Question: I'm drawing a cell wall on a map and it is the wrong size. I checked the height of the image in debugger and it was the same size as the cellSize which is correct, but visually it appears shorter and the start of it is not drawn in the correct place. Like it is being drawn over top of at both ends. When I change the Height property of the image it does not make the image bigger. Is that not how to set the image size, with Height and Width?

Here is the code.
'''
private void calculateWall(int wall, int cell)
{
int[] mapData = this.getMapData(cell);
int startOfCol = mapData[0];
int endOfCol = mapData[1];
int startOfRow = mapData[2];
int endOfRow = mapData[3];
CellSide rightSide = this.getCells()[cell].myRightWall;
CellSide bottomSide = this.getCells()[cell].myBottomWall;
float thickness = myMap.myCellSize * (float)0.1;
Math.Round(thickness, 0);
int newThickness = Convert.ToInt32(thickness);
float height = myMap.myCellSize * (float)0.2;
Math.Round(height, 0);
int newHeight = Convert.ToInt32(height);
if (rightSide.hasWall == 1)
{
Image verticalWall = new Image();
// Create source.
BitmapImage bi = new BitmapImage();
// BitmapImage.UriSource must be in a BeginInit/EndInit block.
bi.BeginInit();
bi.UriSource = new Uri("verticalWall.jpg", UriKind.RelativeOrAbsolute);
bi.EndInit();
// Set the image source.
verticalWall.Source = bi;
verticalWall.Width = newThickness;
verticalWall.Height = myMap.myCellSize;
verticalWall.SetValue(Canvas.TopProperty, Convert.ToDouble(startOfRow));
verticalWall.SetValue(Canvas.LeftProperty, Convert.ToDouble(endOfCol - (newThickness / 2)));
verticalWall.IsHitTestVisible = false;
this.view.pbxMap.Children.Add(verticalWall);
}
'''
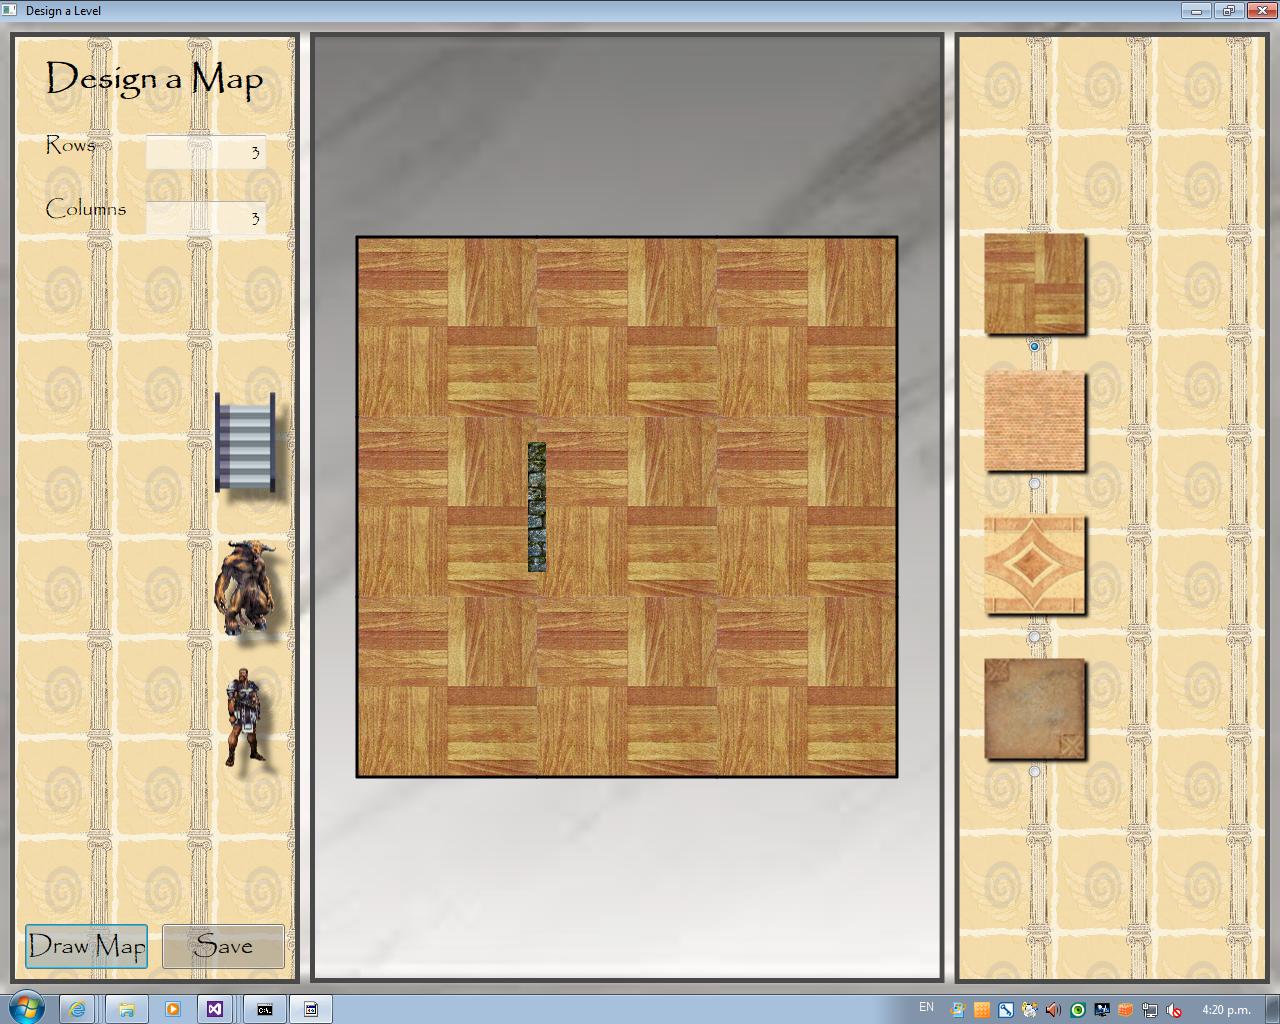
Answer: When you programmatically draw an image in WPF, its stretch property is set to uniform by default. Add this line:
'''
verticalWall.Stretch = Stretch.Fill;
'''
Now it will size correctly even if it does not stretch uniformly.